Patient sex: M
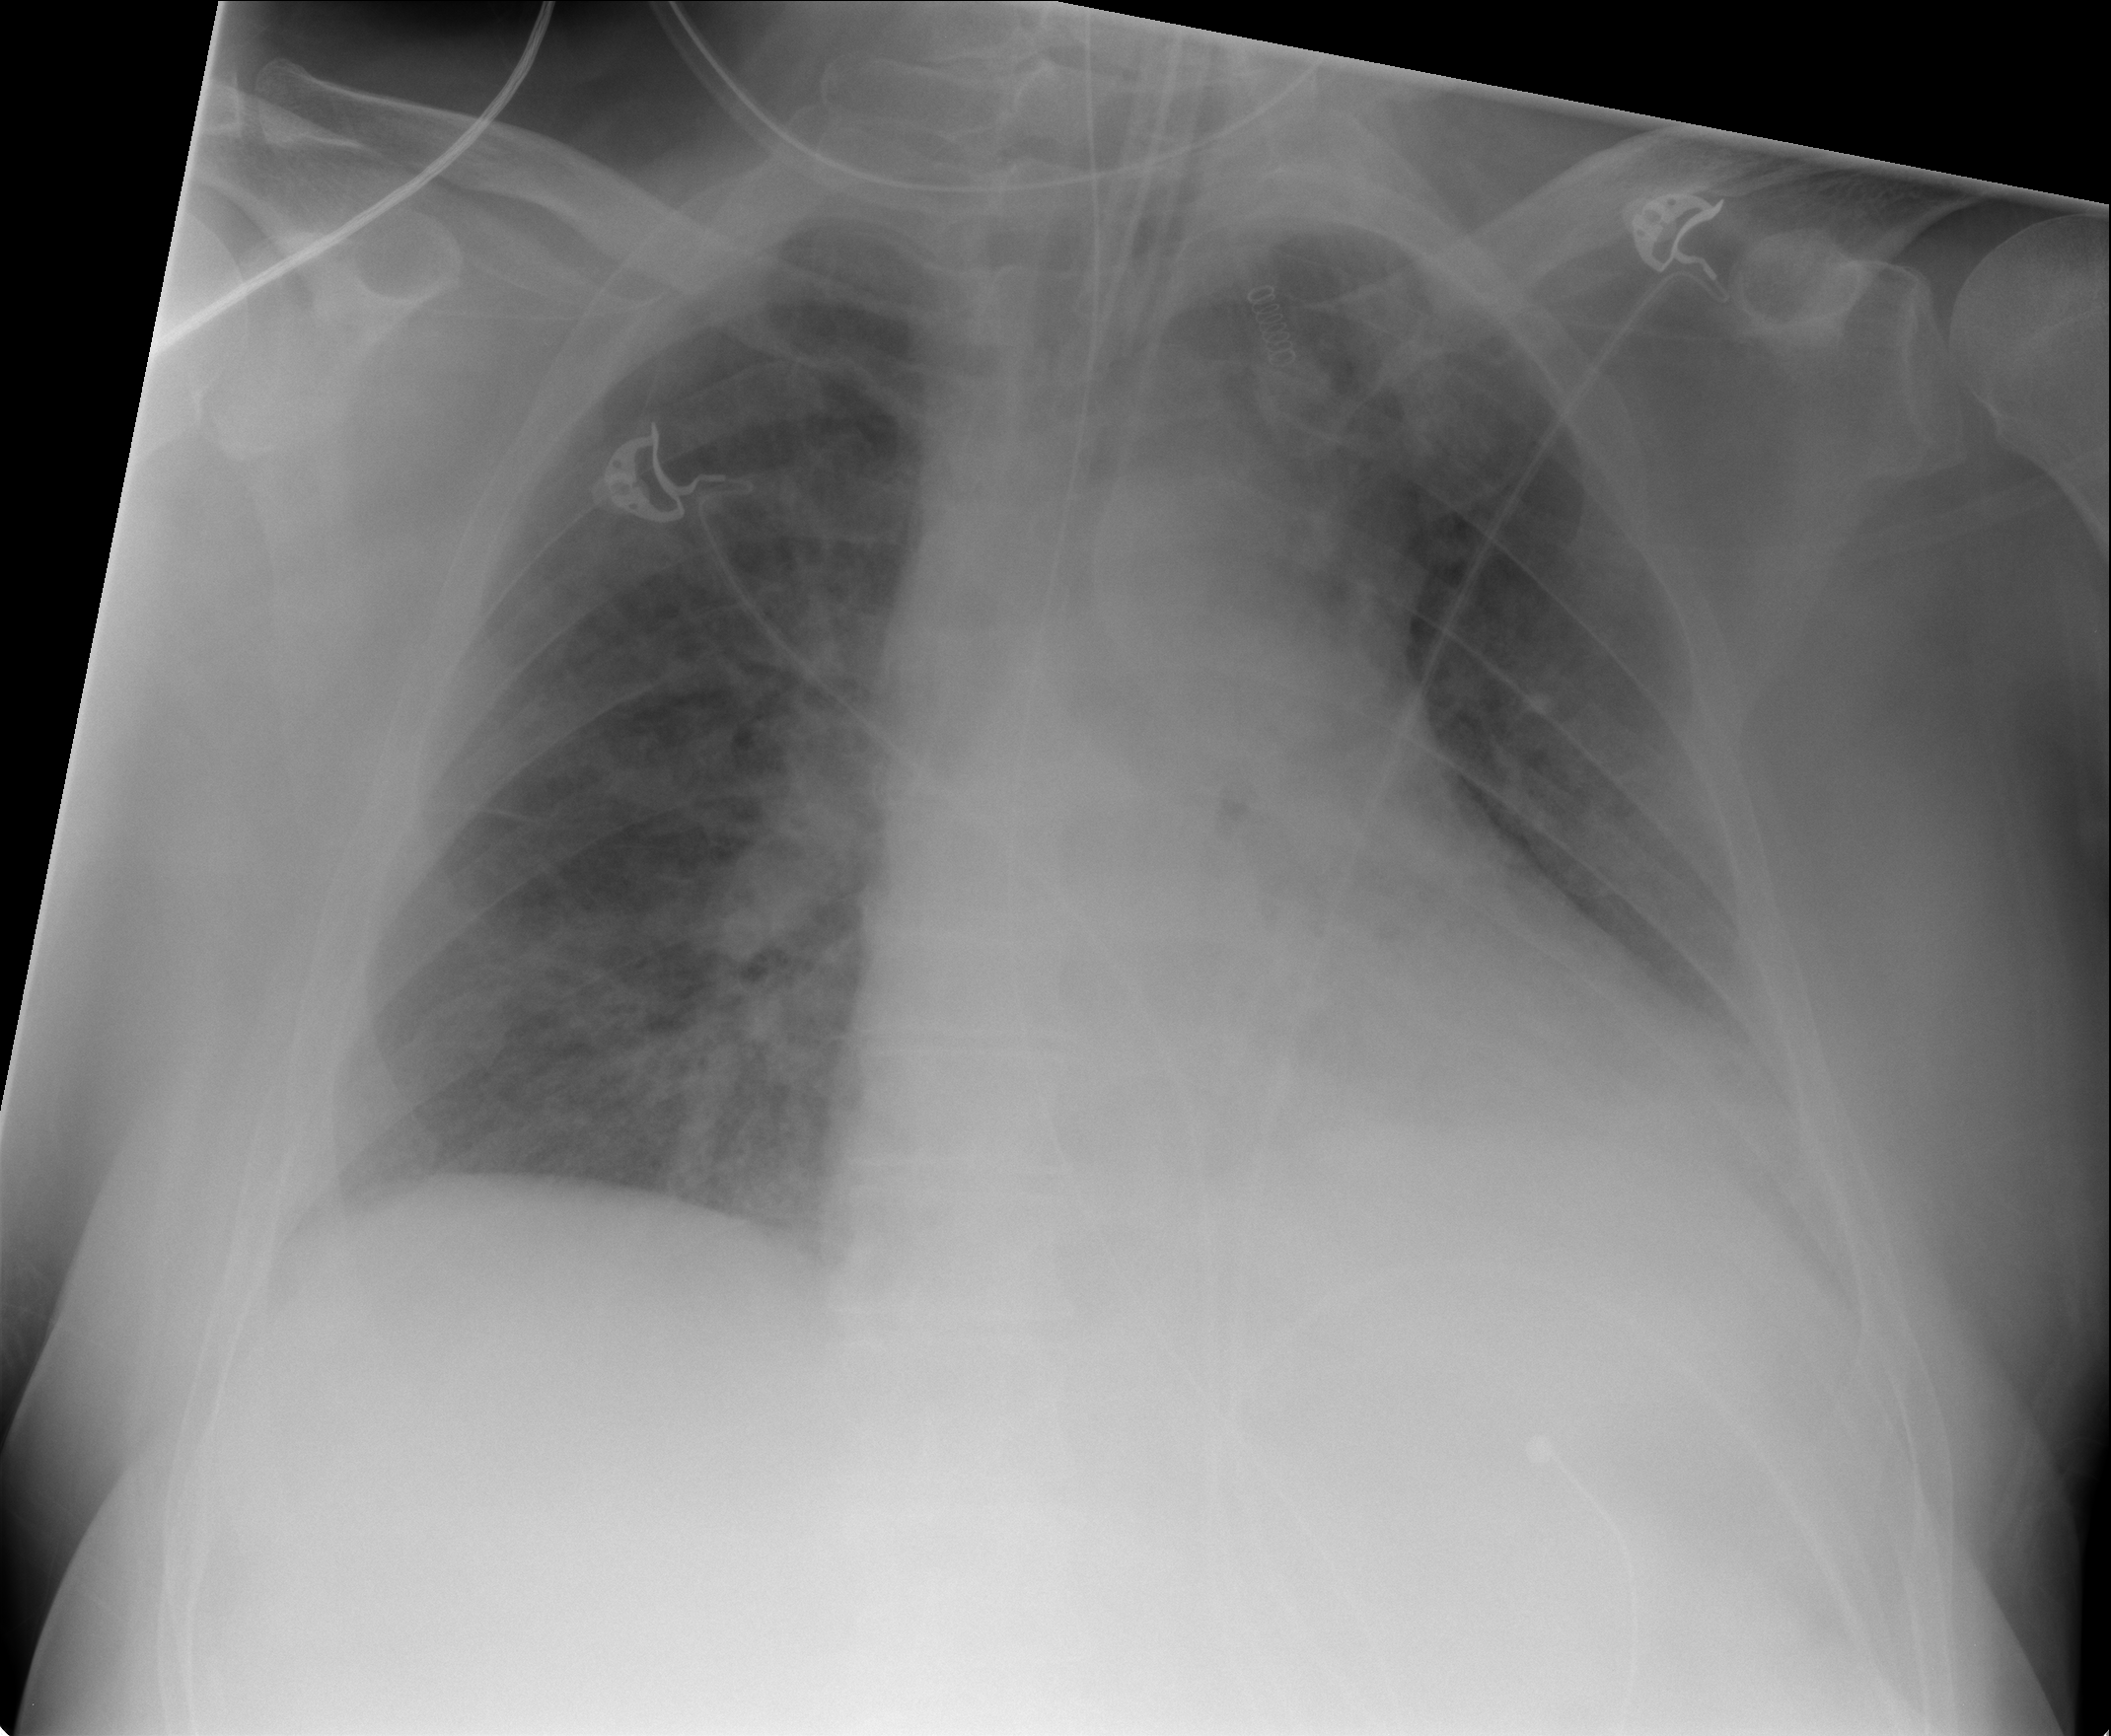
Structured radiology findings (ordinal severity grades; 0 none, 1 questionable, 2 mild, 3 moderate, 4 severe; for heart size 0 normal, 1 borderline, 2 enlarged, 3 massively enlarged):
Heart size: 2
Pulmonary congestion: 2
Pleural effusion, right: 1
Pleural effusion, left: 2
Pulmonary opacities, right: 2
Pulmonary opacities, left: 2
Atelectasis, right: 2
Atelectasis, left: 2